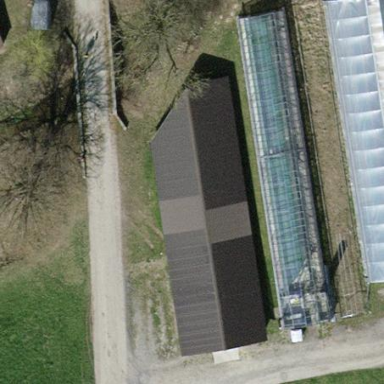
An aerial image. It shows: Greenhouse.